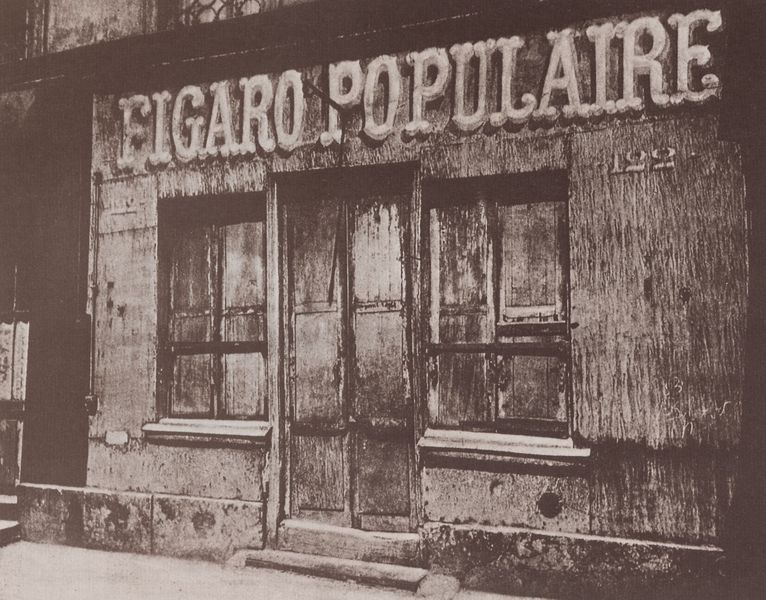
Titel: Ladenschilder, "Figaro Populaire"
Künstler: Jean Eugène Auguste Atget
Schlagwörter: stadt, fenster, holz, schwarz, tür, weiss, gebäude, haus, kneipe, schrift, fassade, laden, stufe, geschlossen, foto, fotografie, eingang, schild, schwarzweiß, text, portal, verschlossen, schwelle, mexiko, figaro, eingeng, wilder westen, tär